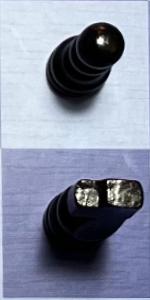
Label: Knight_Black